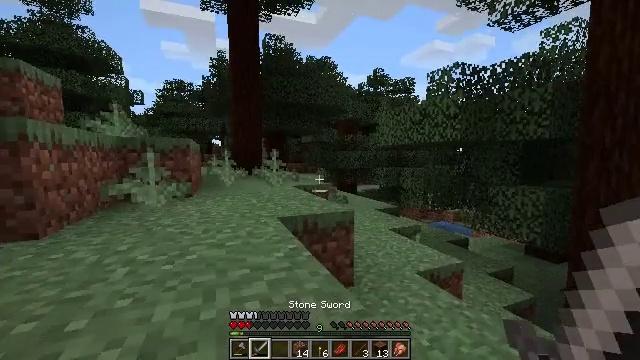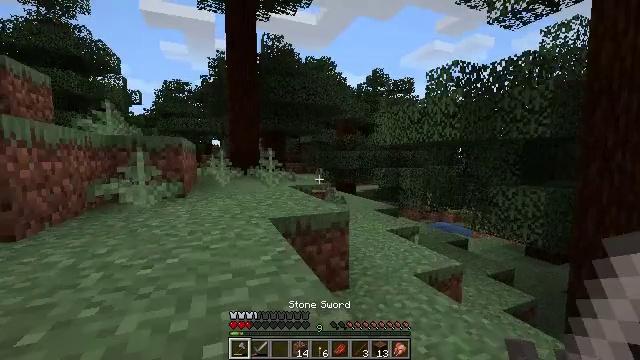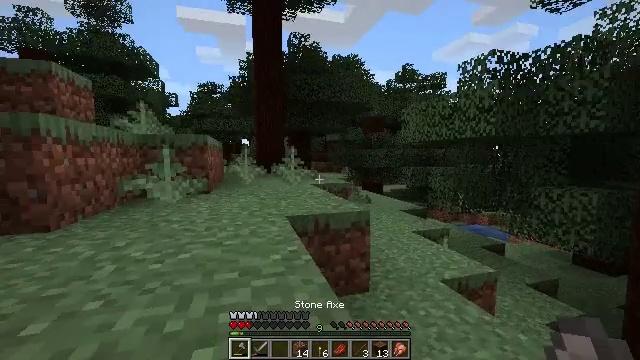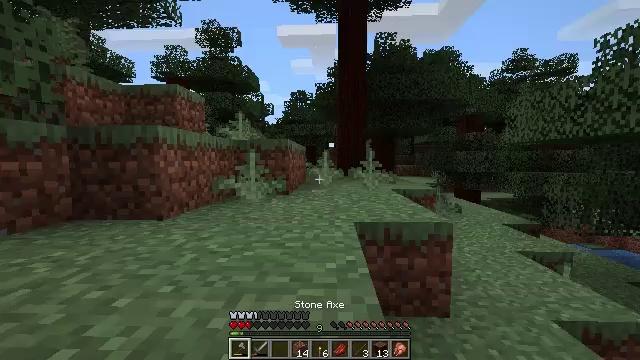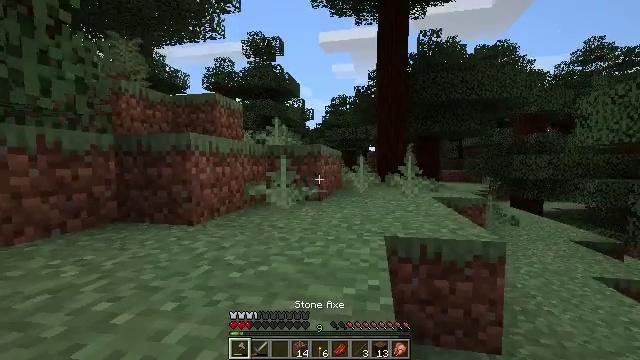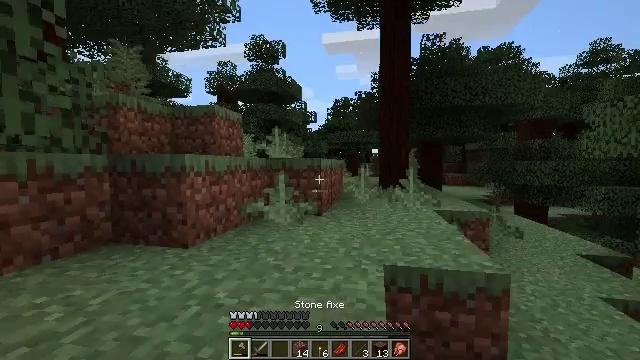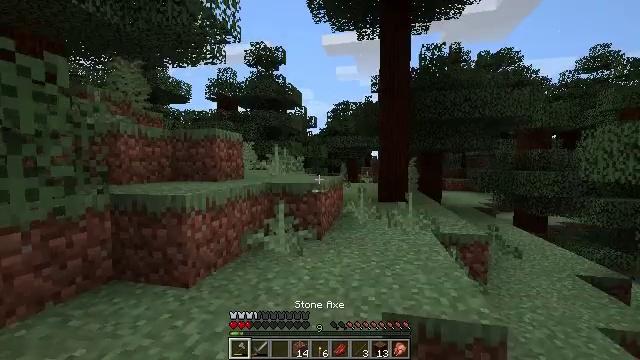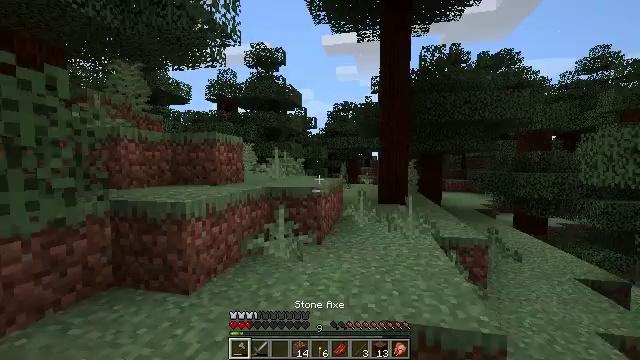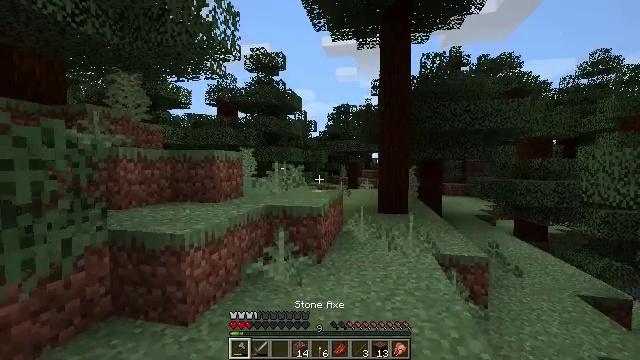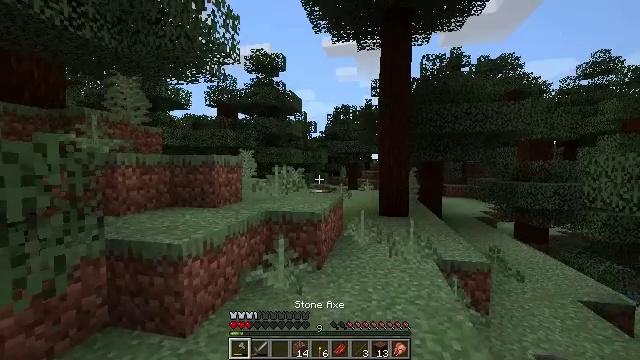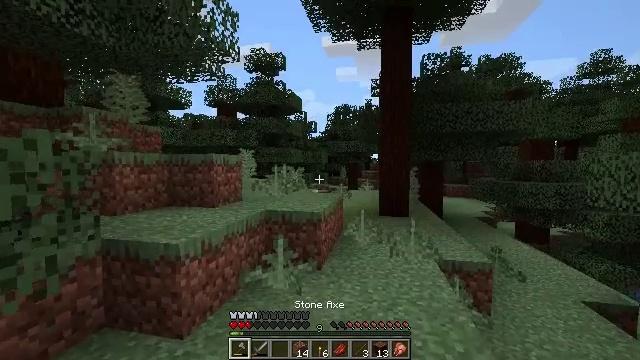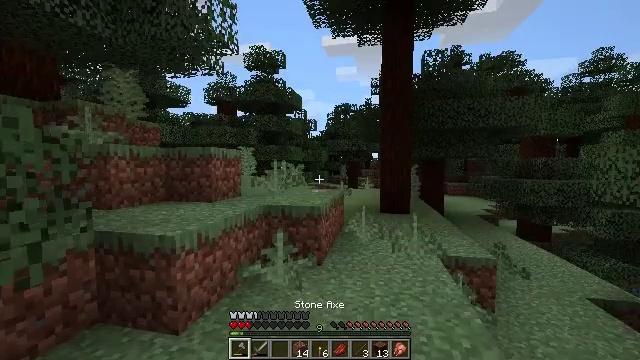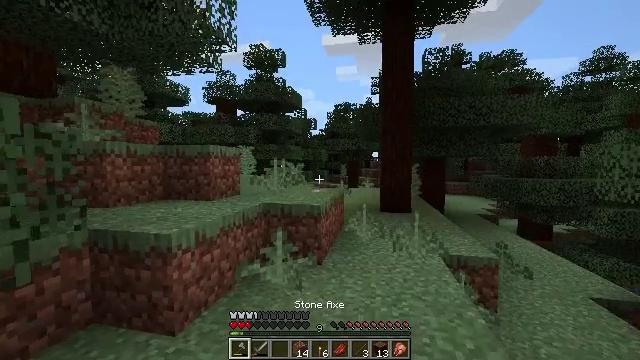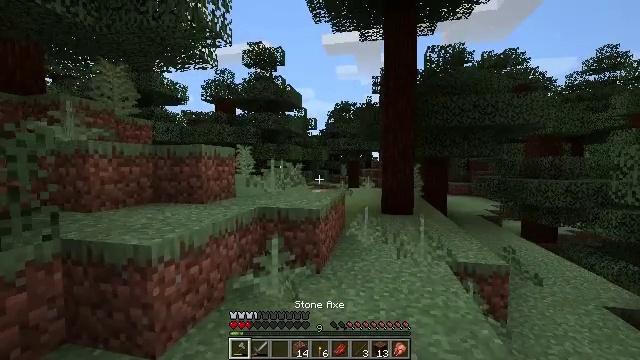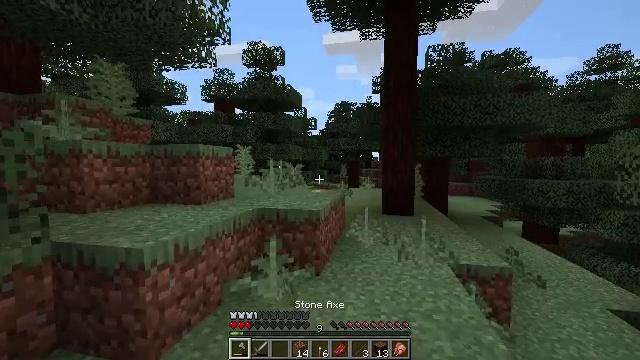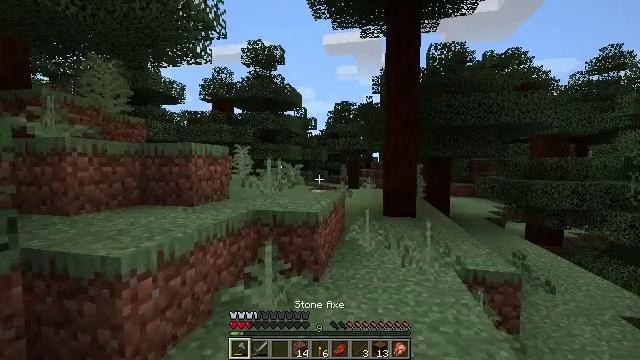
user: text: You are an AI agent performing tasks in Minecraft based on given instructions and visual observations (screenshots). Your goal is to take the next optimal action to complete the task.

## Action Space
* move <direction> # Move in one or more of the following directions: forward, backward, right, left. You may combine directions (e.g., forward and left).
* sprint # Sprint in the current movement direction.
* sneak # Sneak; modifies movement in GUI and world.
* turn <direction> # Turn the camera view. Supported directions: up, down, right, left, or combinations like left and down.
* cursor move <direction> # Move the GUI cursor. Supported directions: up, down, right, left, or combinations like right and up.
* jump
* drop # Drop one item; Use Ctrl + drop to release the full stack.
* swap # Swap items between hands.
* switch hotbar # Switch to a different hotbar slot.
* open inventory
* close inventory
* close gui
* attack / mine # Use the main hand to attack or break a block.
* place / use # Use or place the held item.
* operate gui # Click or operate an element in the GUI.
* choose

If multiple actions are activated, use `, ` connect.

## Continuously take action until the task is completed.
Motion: motion action
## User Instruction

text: Punch the spruce leaves to get saplings.
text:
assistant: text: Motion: move forward and move right, switch to hotbar 1
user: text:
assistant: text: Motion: move forward and move right, turn left, switch to hotbar 1
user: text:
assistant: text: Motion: move forward, turn left, switch to hotbar 1
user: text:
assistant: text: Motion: move forward, turn left and up, switch to hotbar 1
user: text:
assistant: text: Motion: move forward, jump
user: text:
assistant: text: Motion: move forward, jump
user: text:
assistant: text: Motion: move forward, jump
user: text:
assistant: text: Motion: move forward, jump
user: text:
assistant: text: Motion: move forward
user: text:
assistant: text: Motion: move forward
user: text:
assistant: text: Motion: move forward
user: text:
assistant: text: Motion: move forward
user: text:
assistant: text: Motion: move forward
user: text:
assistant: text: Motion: move forward
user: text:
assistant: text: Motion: move forward
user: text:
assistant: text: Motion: move forward
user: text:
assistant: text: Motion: move forward
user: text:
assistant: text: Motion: move forward
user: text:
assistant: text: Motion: move forward
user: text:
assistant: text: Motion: move forward
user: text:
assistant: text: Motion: move forward
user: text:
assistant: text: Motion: move forward
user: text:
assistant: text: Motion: move forward
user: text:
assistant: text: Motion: move forward
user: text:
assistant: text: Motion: move forward
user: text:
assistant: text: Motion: move forward, jump
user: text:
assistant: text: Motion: move forward, jump
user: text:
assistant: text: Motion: move forward, jump
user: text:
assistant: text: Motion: move forward, jump
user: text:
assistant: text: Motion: move forward